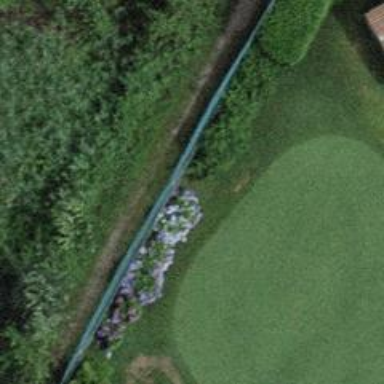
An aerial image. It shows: Metal fence as barrier.